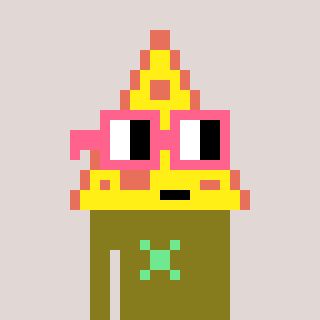
a pixel art character with square pink glasses, a pizza-shaped head and a gunk-colored body on a warm background